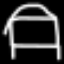
Label: bed